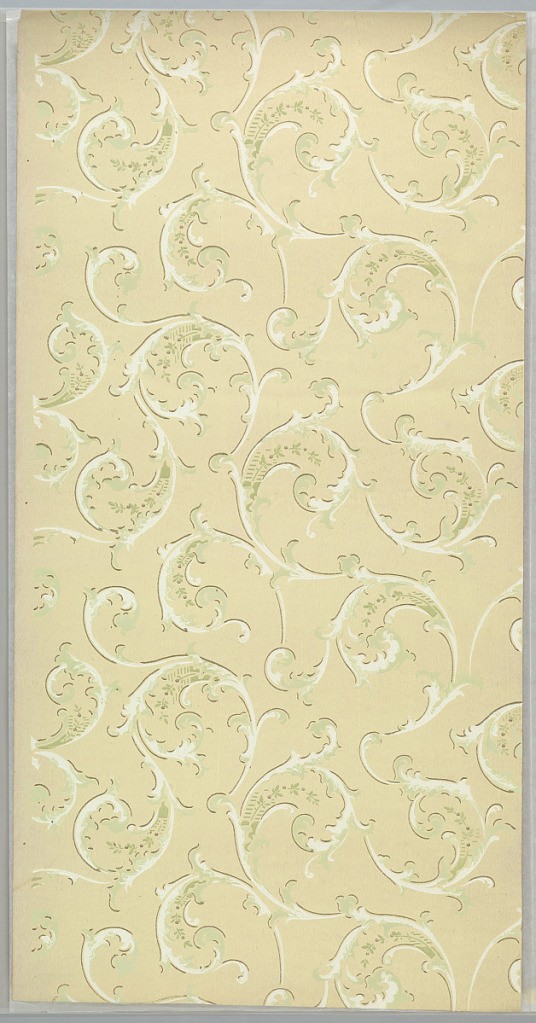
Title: Ceiling paper
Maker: Maxwell & Co., S.A., Chicago, Illinois, USA
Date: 1905–1915
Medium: Machine-printed paper, liquid mica
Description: Loose arrangement of large acanthus scrolls, each containing a green floral sprig. Printed on tan or light yellow ground.